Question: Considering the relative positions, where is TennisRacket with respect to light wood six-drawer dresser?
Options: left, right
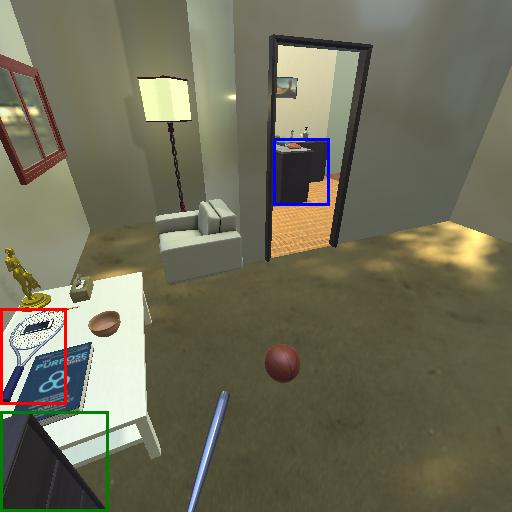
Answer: left